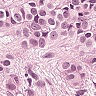
Metastatic tissue present: yes